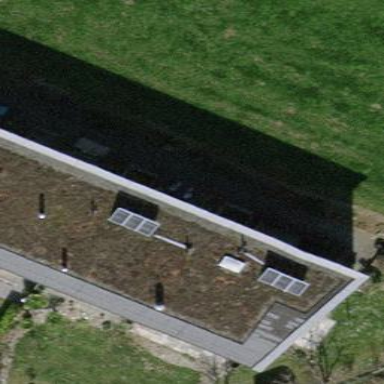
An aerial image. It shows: House with flat roof covered in grass.